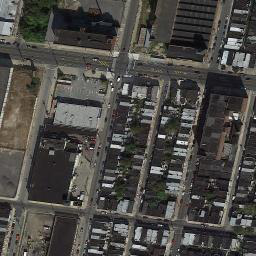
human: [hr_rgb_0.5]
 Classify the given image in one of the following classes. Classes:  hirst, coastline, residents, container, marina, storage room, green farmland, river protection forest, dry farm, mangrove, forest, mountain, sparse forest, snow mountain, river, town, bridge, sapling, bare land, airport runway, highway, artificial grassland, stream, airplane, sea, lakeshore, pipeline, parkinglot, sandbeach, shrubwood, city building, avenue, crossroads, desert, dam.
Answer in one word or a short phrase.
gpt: town